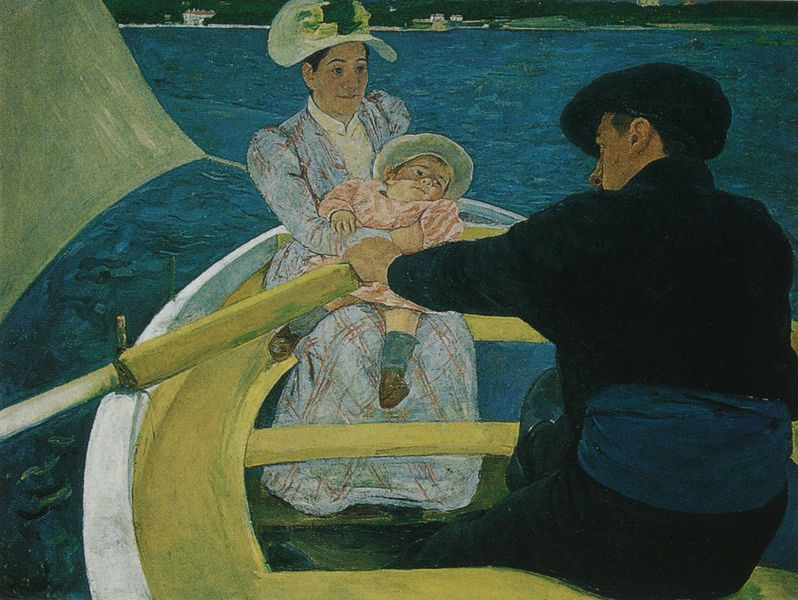
Titel: The Boating Party
Künstler: Mary Cassatt
Standort: Washington, D.C.
Institution: The National Gallery of Art
Schlagwörter: baum, blau, fuß, gemälde, mann, meer, wasser, weiß, bäume, fluss, gelb, grün, impressionismus, mädchen, see, ufer, ausschnitt, frankreich, frau, hut, hüte, kariert, kleid, licht, mund, nase, ohr, renoir, rücken, schwarz, blick, dame, gebäude, haus, beige, karo, malerei, mütze, augen, bluse, gesicht, herr, öl, horizont, horizontlinie, häuser, wind, sonne, familie, kind, mutter, paar, vater, rosa, wald, boot, genre, ruder, schärpe, küste, segel, segelboot, welle, wellen, ruhe, ort, schuhe, ausflug, baby, hotel, ruderbank, ruderboot, ruderer, rudern, manet, robe, kordel, strumpf, segeln, strümpfe, seil, rückenfigur, leinwand, schuh, damenhut, karomuster, zuneigung, biedermeier, ehepaar, sehnsucht, gespannt, abgeschnitten, bootsfahrt, überfahrt, uffer, pullen, bootstour, segelausflug, romatnik, 1900, ruderpartie, dolle, bootsausflug